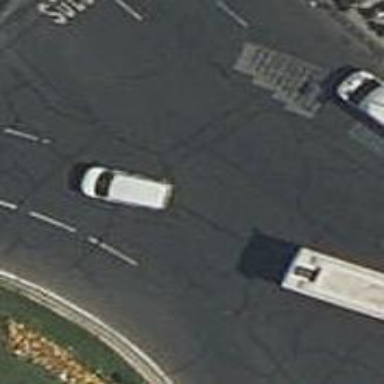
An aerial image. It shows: Primary highway with asphalt surface. The junction is circular.